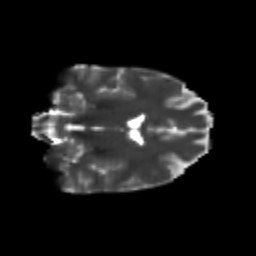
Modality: T2w
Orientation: coronal
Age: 24
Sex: female
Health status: healthy
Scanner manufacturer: philips
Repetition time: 7.386 s
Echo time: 0.08599 s